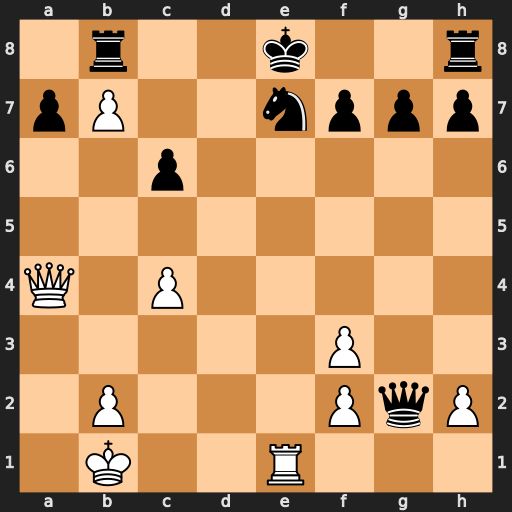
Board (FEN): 1r2k2r/pP2nppp/2p5/8/Q1P5/5P2/1P3PqP/1K2R3
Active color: w
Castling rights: k
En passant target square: -
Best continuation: Qxc6+ Kf8 Qc7